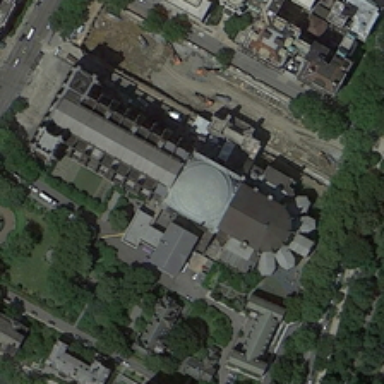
Some buildings and many green trees are around a gray church .